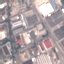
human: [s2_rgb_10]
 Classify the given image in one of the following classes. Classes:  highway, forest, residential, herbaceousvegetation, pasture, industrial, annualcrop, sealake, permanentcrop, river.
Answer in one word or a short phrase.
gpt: Industrial